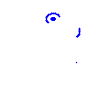
Particle: electron